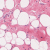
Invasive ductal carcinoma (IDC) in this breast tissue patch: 0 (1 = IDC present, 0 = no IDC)